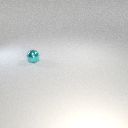
small cyan metal sphere